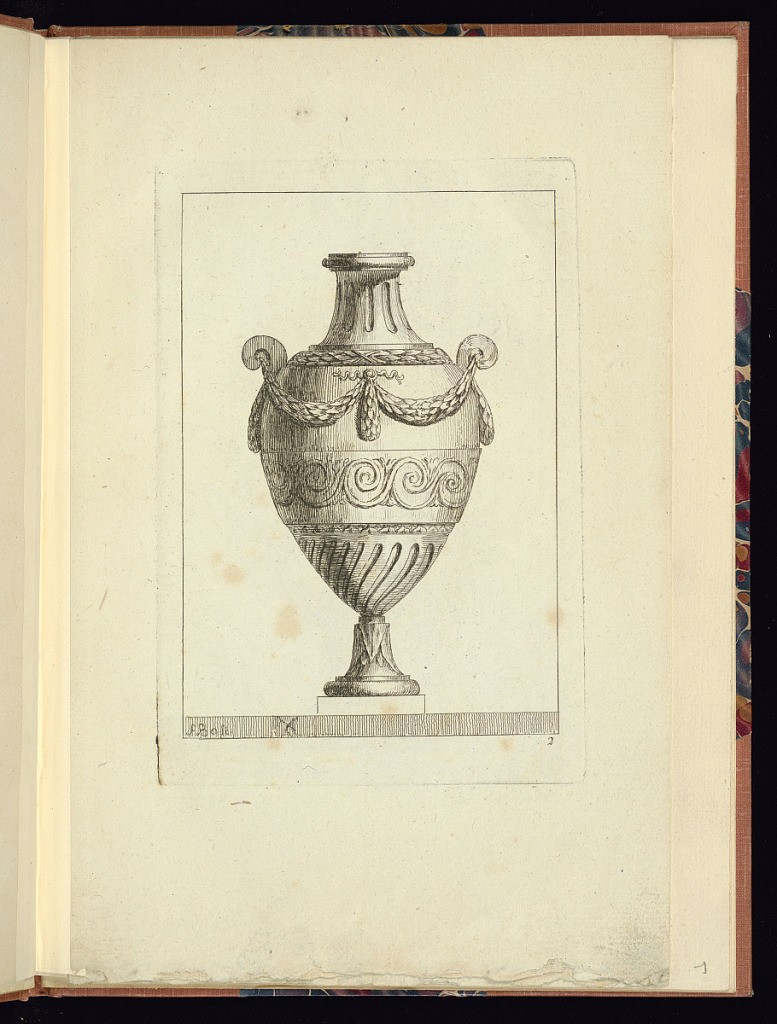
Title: Ornamental Vase Design
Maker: Juste-François Boucher, French, 1736 – 1782
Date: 1755-1768
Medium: Etching on laid paper
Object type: Print
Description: Vase design with narrow neck and scroll knobs. The vase is decorated with fluting, bound laurel leaf, garland, and wave band ornamentation. The plate is signed and numbered.